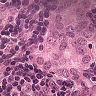
Metastatic tissue present: yes